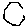
Label: hexagon